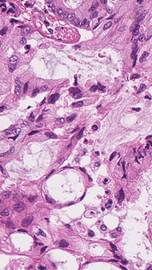
Tumor epithelial tissue: yes
Tumor-associated stroma tissue: no
Normal tissue: no